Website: macys
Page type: customer-info-address
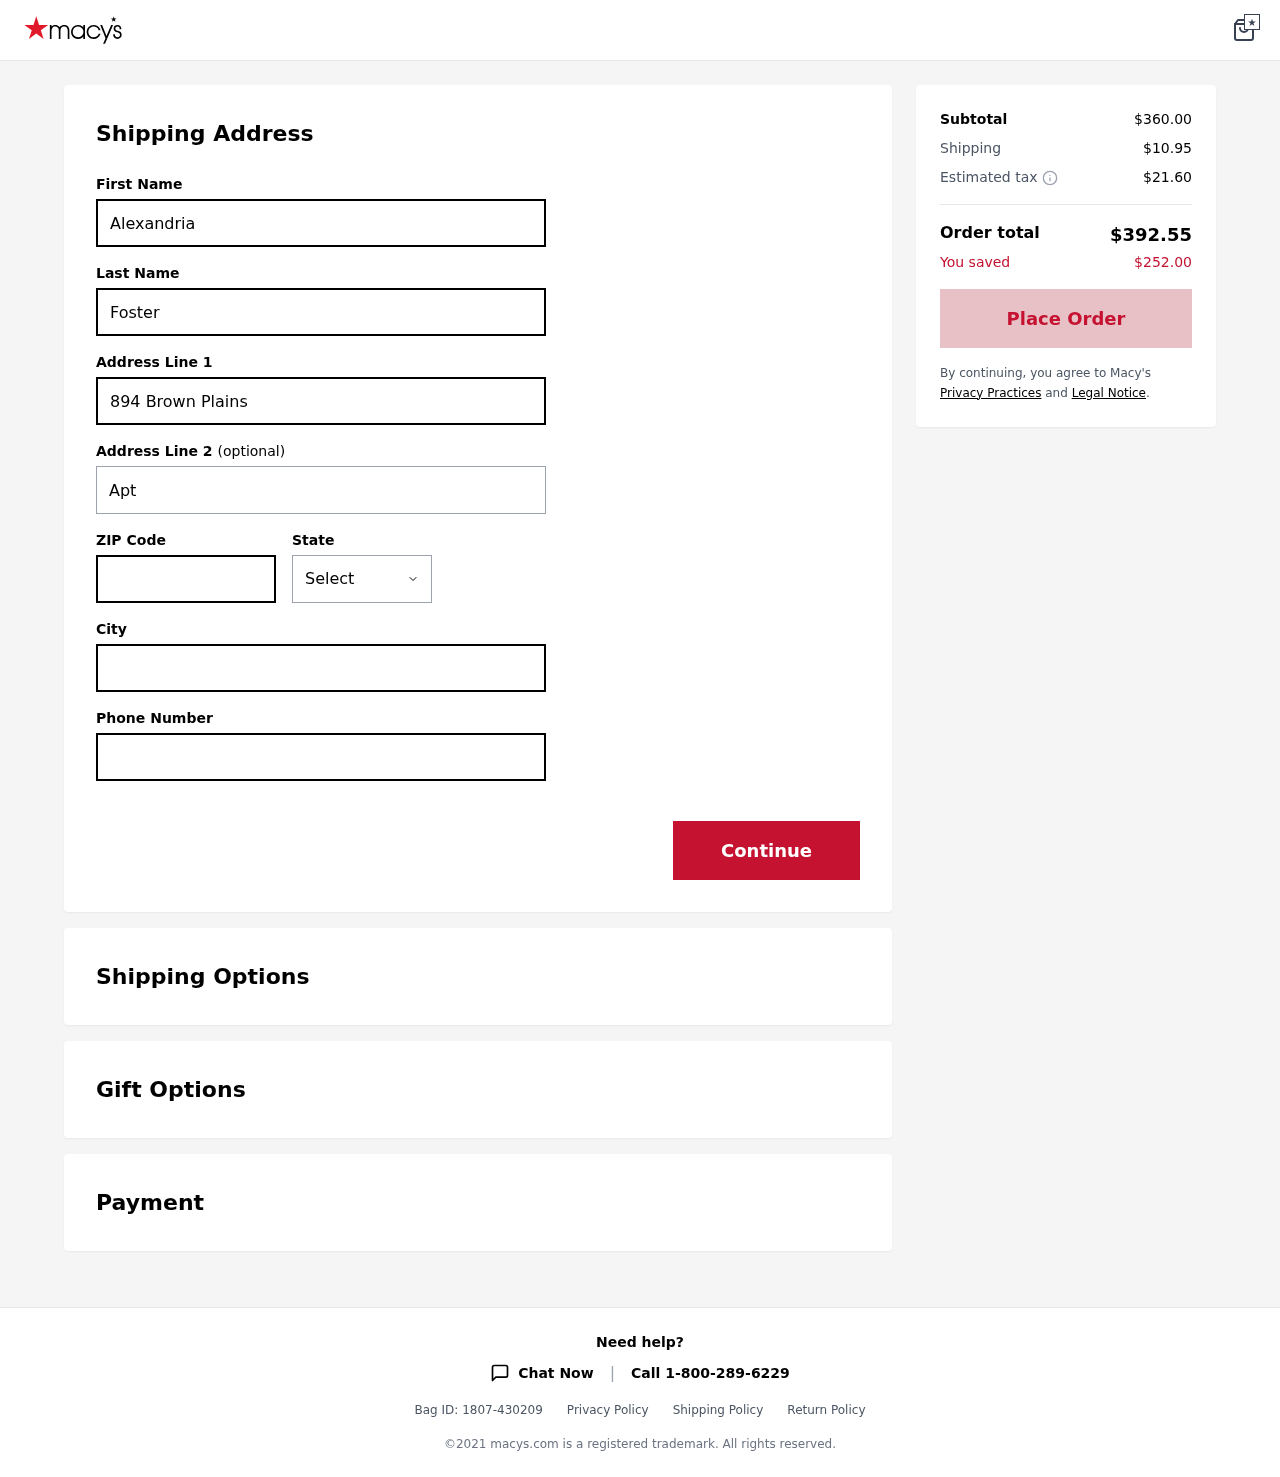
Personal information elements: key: PII_CITY
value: West Spencerfurt
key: PII_FIRSTNAME
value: Alexandria
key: PII_LASTNAME
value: Foster
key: PII_PHONE
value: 3293913547
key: PII_POSTCODE
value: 40854
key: PII_STATE
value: AS
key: PII_STREET
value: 894 Brown Plains
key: PII_STREET2
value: Apt. 242
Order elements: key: ORDER_SUBTOTAL
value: $360.00
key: ORDER_SHIPPING_COST
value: $10.95
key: ORDER_TAX
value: $21.60
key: ORDER_TOTAL
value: $392.55
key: ORDER_SAVINGS
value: $252.00